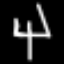
Label: fork